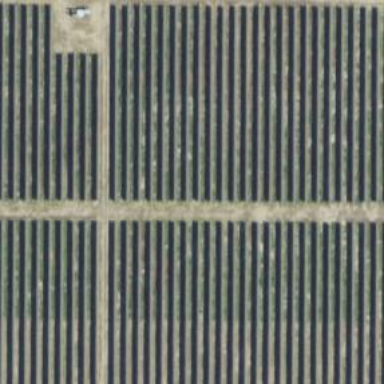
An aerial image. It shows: Solar photovoltaic panel generator.